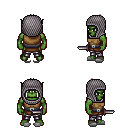
a pixel art fantasy rpg character, male body template, orc, green skin, leather chest armor, metal pants, white blonde short mohawk hairstyle, chain hood, white slippers, dagger, four views (front, back, left, right), 2x2 character sprite sheet, small pixel art, hard edges, no anti-aliasing